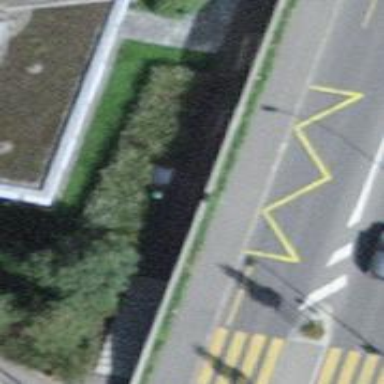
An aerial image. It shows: Bus stop with platform for public transport.